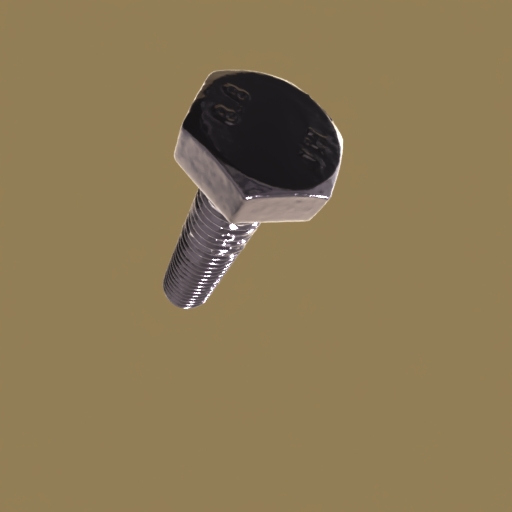
Label: bolt